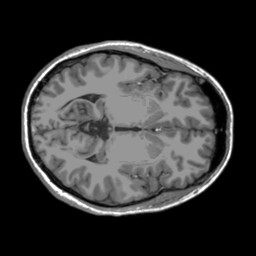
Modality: T1w
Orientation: axial
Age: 28
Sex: male
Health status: ill